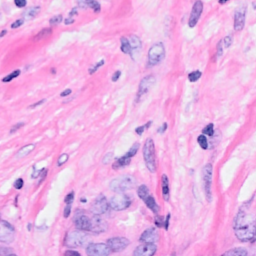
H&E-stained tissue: Breast